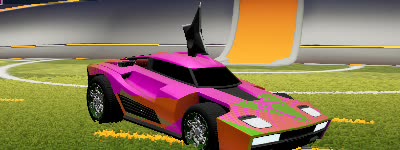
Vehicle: breakout